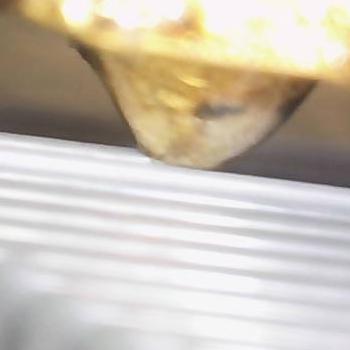
Flow rate: 61%